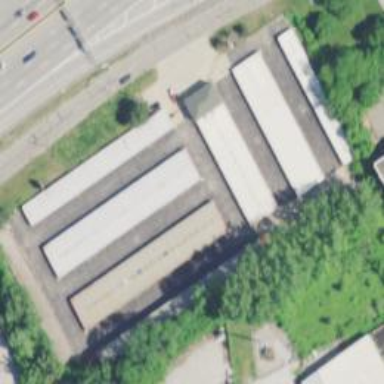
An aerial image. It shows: Storage rental shop.